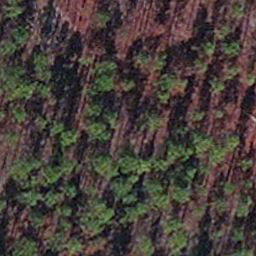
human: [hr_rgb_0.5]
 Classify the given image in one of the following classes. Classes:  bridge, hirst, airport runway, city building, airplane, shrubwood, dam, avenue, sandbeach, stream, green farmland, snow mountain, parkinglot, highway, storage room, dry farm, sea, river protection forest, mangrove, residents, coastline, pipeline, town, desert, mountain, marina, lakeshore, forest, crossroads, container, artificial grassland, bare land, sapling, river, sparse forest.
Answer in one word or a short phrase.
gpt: sapling